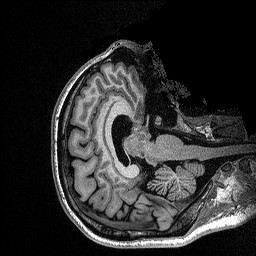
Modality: T1w
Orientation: axial
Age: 21
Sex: male